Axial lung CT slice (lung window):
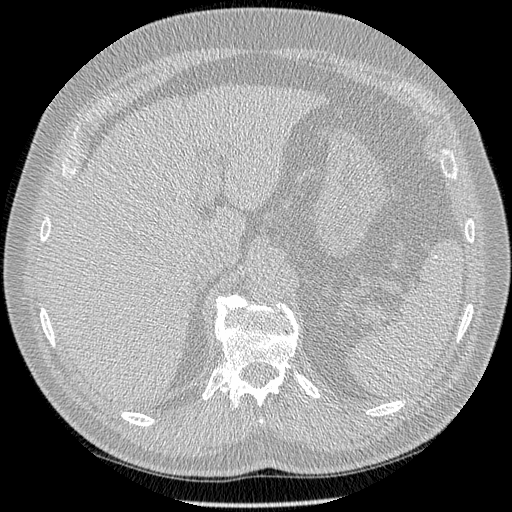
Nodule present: no